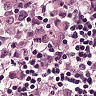
Metastatic tissue present: yes